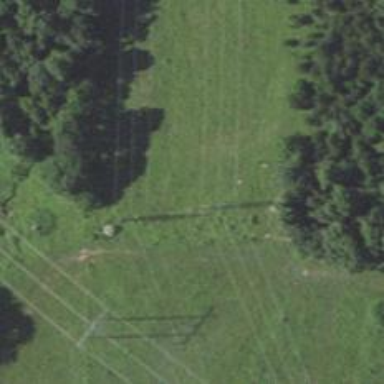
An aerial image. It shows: H-frame power tower design.